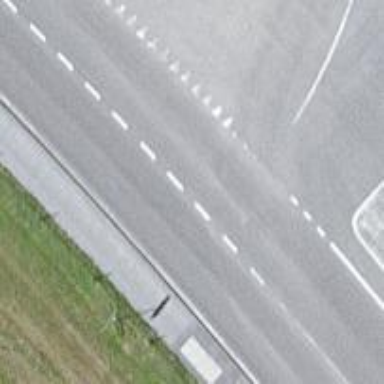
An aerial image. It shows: Primary road with asphalt surface.